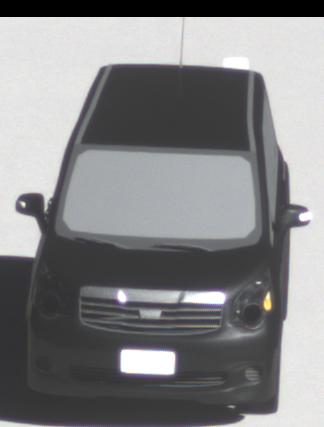
Make: Toyota
Model: Noah
Detailed model: Voxy R70G
Model produced from: 2007
Model produced until: 2013
Doors: 5
Color: black
Road condition: wet road
Daytime: morning or afternoon
Contrast: high contrast